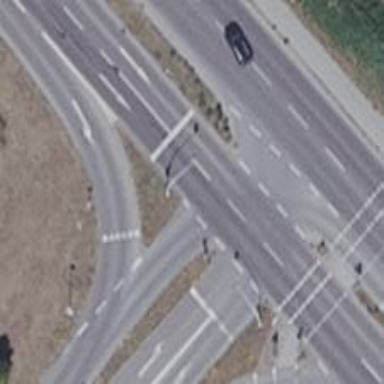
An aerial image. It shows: Road with traffic signals for signaling.